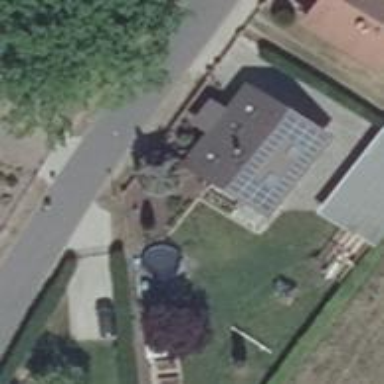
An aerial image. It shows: Simple house.